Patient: sex M, age 65
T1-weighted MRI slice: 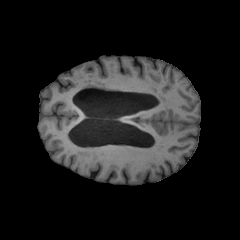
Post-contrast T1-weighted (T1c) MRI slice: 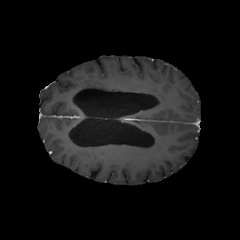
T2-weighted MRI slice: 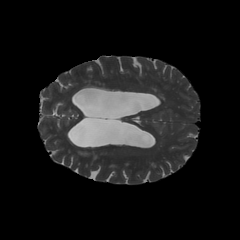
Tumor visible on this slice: no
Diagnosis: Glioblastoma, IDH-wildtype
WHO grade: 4